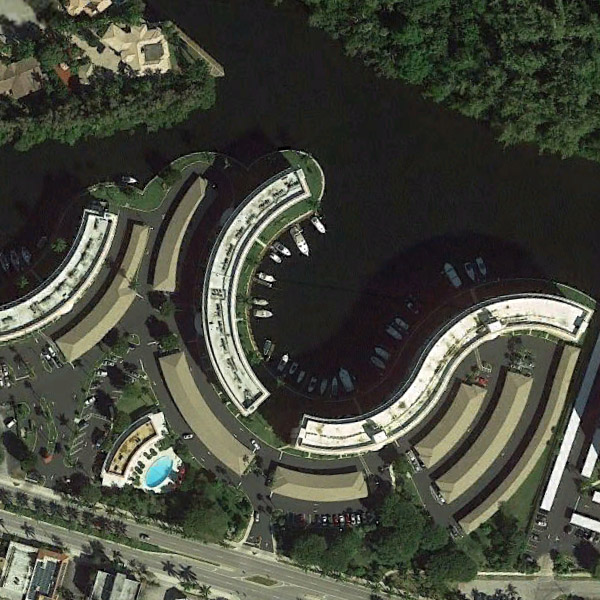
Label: Resort